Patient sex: M
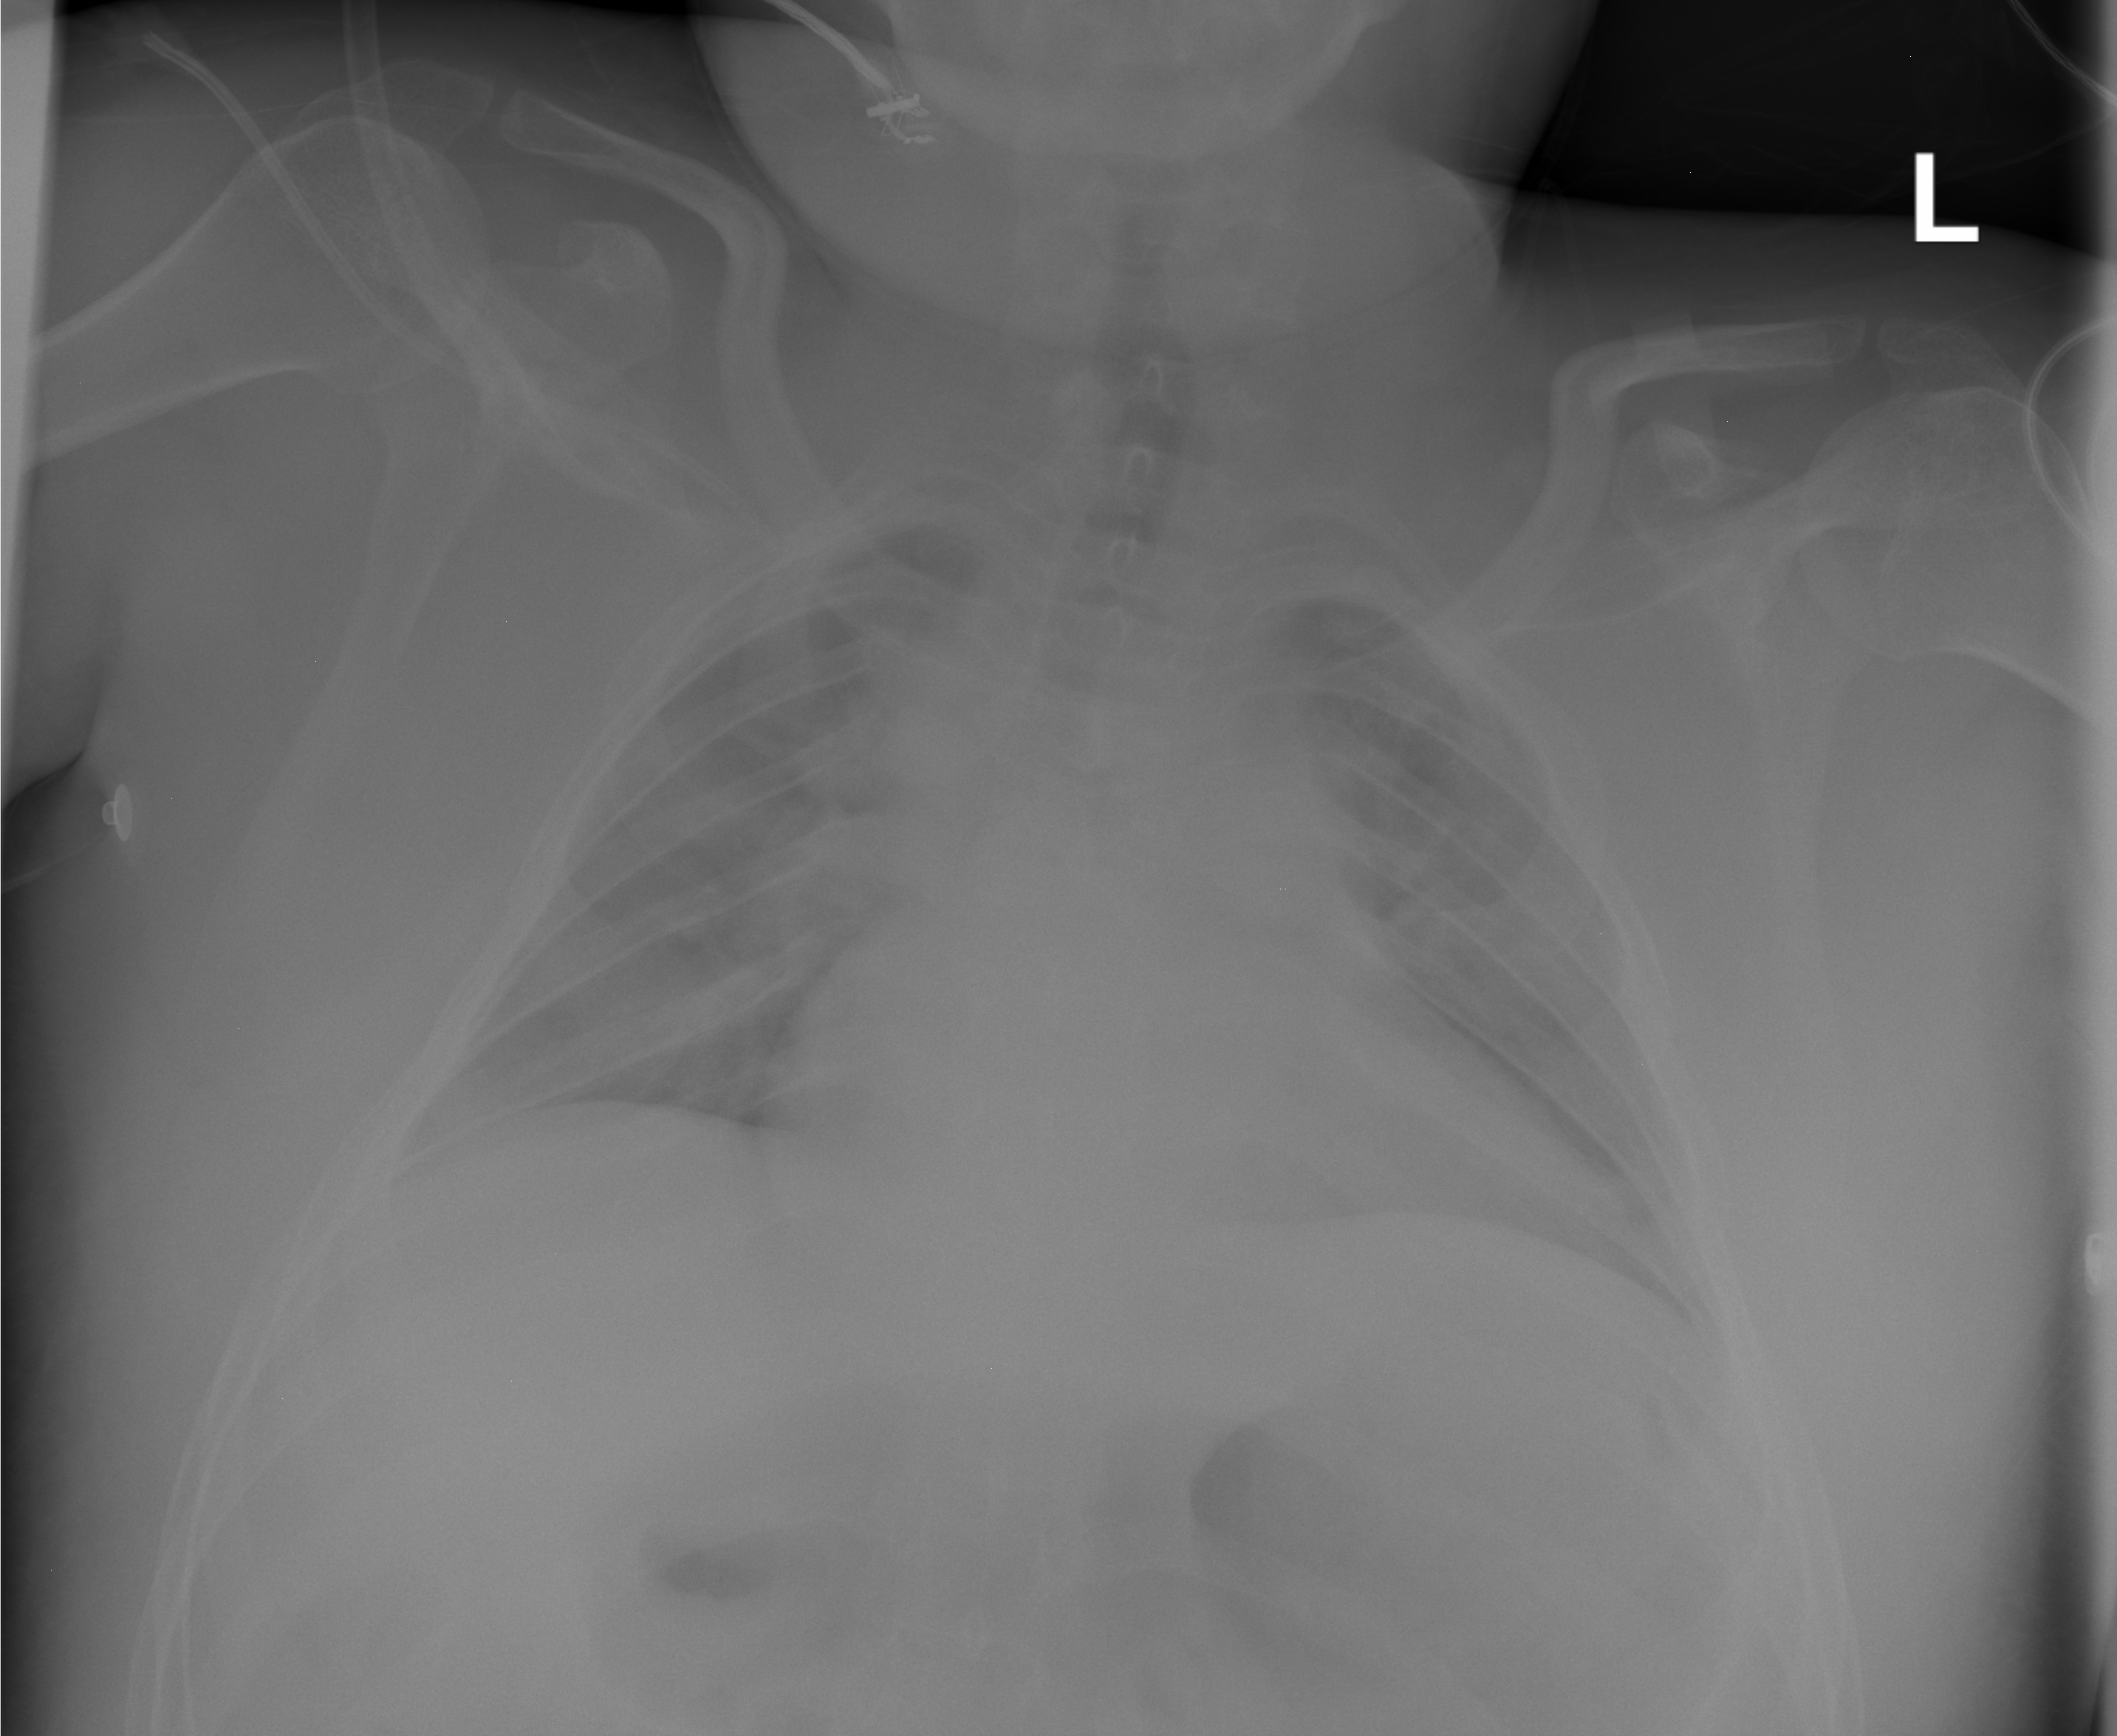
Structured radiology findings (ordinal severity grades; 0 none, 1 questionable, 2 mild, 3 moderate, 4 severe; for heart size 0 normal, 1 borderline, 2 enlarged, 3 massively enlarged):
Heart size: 2
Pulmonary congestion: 2
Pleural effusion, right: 0
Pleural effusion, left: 0
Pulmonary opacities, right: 2
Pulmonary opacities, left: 2
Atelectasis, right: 2
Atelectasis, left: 2